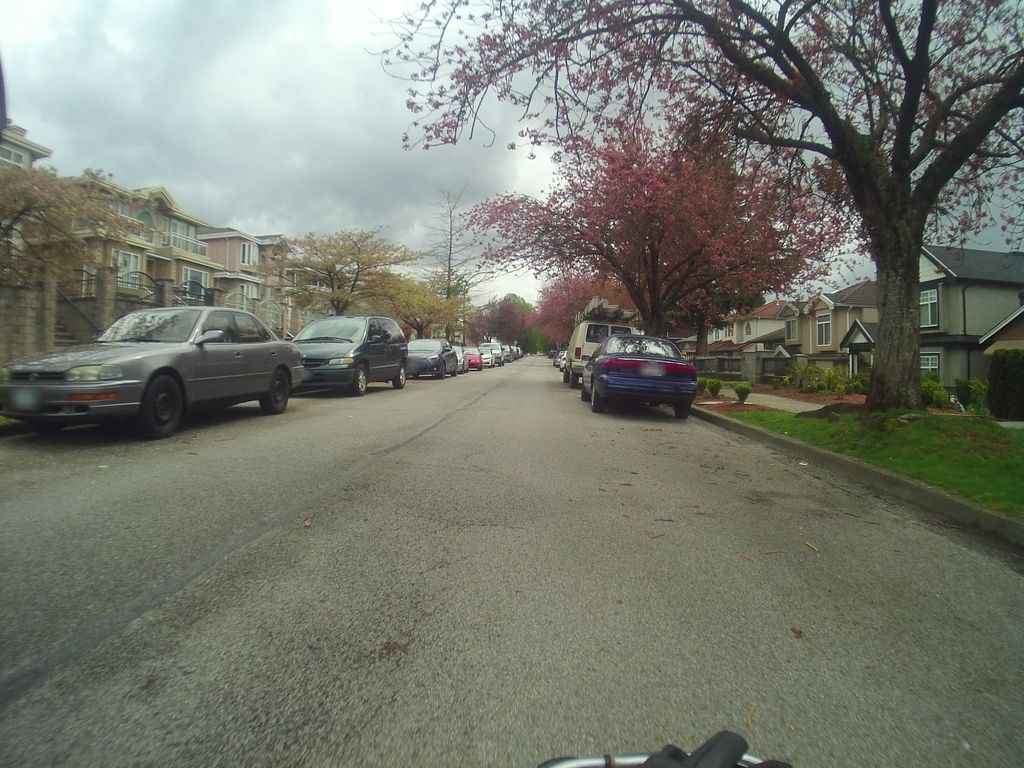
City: vancouver